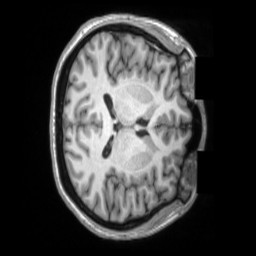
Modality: T1w
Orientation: axial
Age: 38
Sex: female
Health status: ill
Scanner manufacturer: siemens
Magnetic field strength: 3 T
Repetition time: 2.2 s
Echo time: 0.00157 s